Question: There are some blocks in the picture. You are required to piece them together into a rectangle. Please return the perimeter of the rectangle.
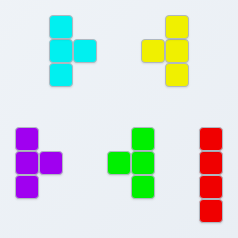
Answer: 18